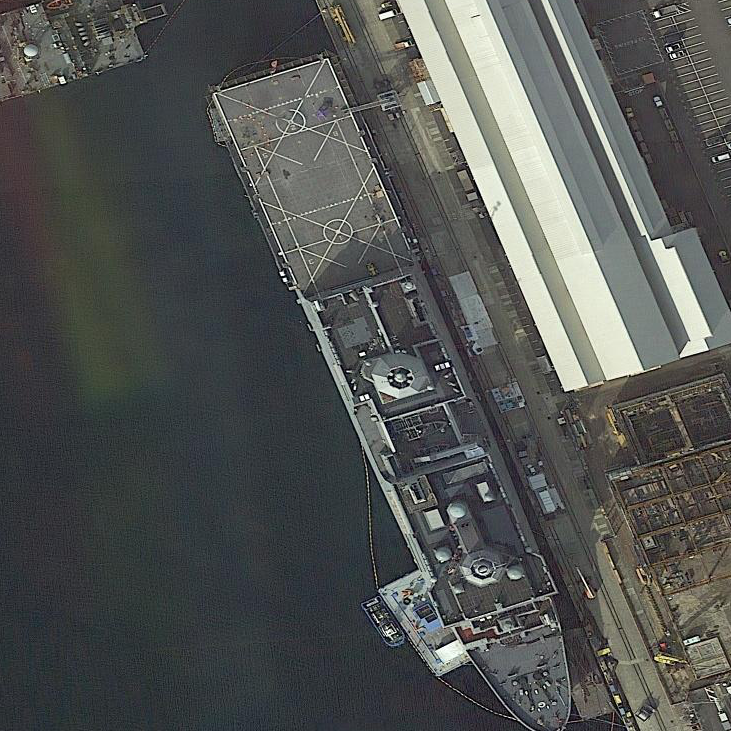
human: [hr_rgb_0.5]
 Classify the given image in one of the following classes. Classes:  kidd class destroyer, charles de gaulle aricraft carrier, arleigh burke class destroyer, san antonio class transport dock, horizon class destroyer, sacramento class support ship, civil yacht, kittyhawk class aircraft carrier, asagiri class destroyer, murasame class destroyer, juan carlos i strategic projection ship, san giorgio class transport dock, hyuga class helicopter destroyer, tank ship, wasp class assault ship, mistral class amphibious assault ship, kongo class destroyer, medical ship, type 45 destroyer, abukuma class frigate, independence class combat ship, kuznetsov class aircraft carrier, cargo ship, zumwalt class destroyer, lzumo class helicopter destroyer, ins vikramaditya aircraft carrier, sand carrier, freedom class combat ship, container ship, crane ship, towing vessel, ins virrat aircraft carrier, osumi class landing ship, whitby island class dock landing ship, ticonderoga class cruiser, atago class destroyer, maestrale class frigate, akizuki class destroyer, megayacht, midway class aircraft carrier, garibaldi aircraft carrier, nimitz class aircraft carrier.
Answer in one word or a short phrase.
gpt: San Antonio class transport dock